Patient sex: M
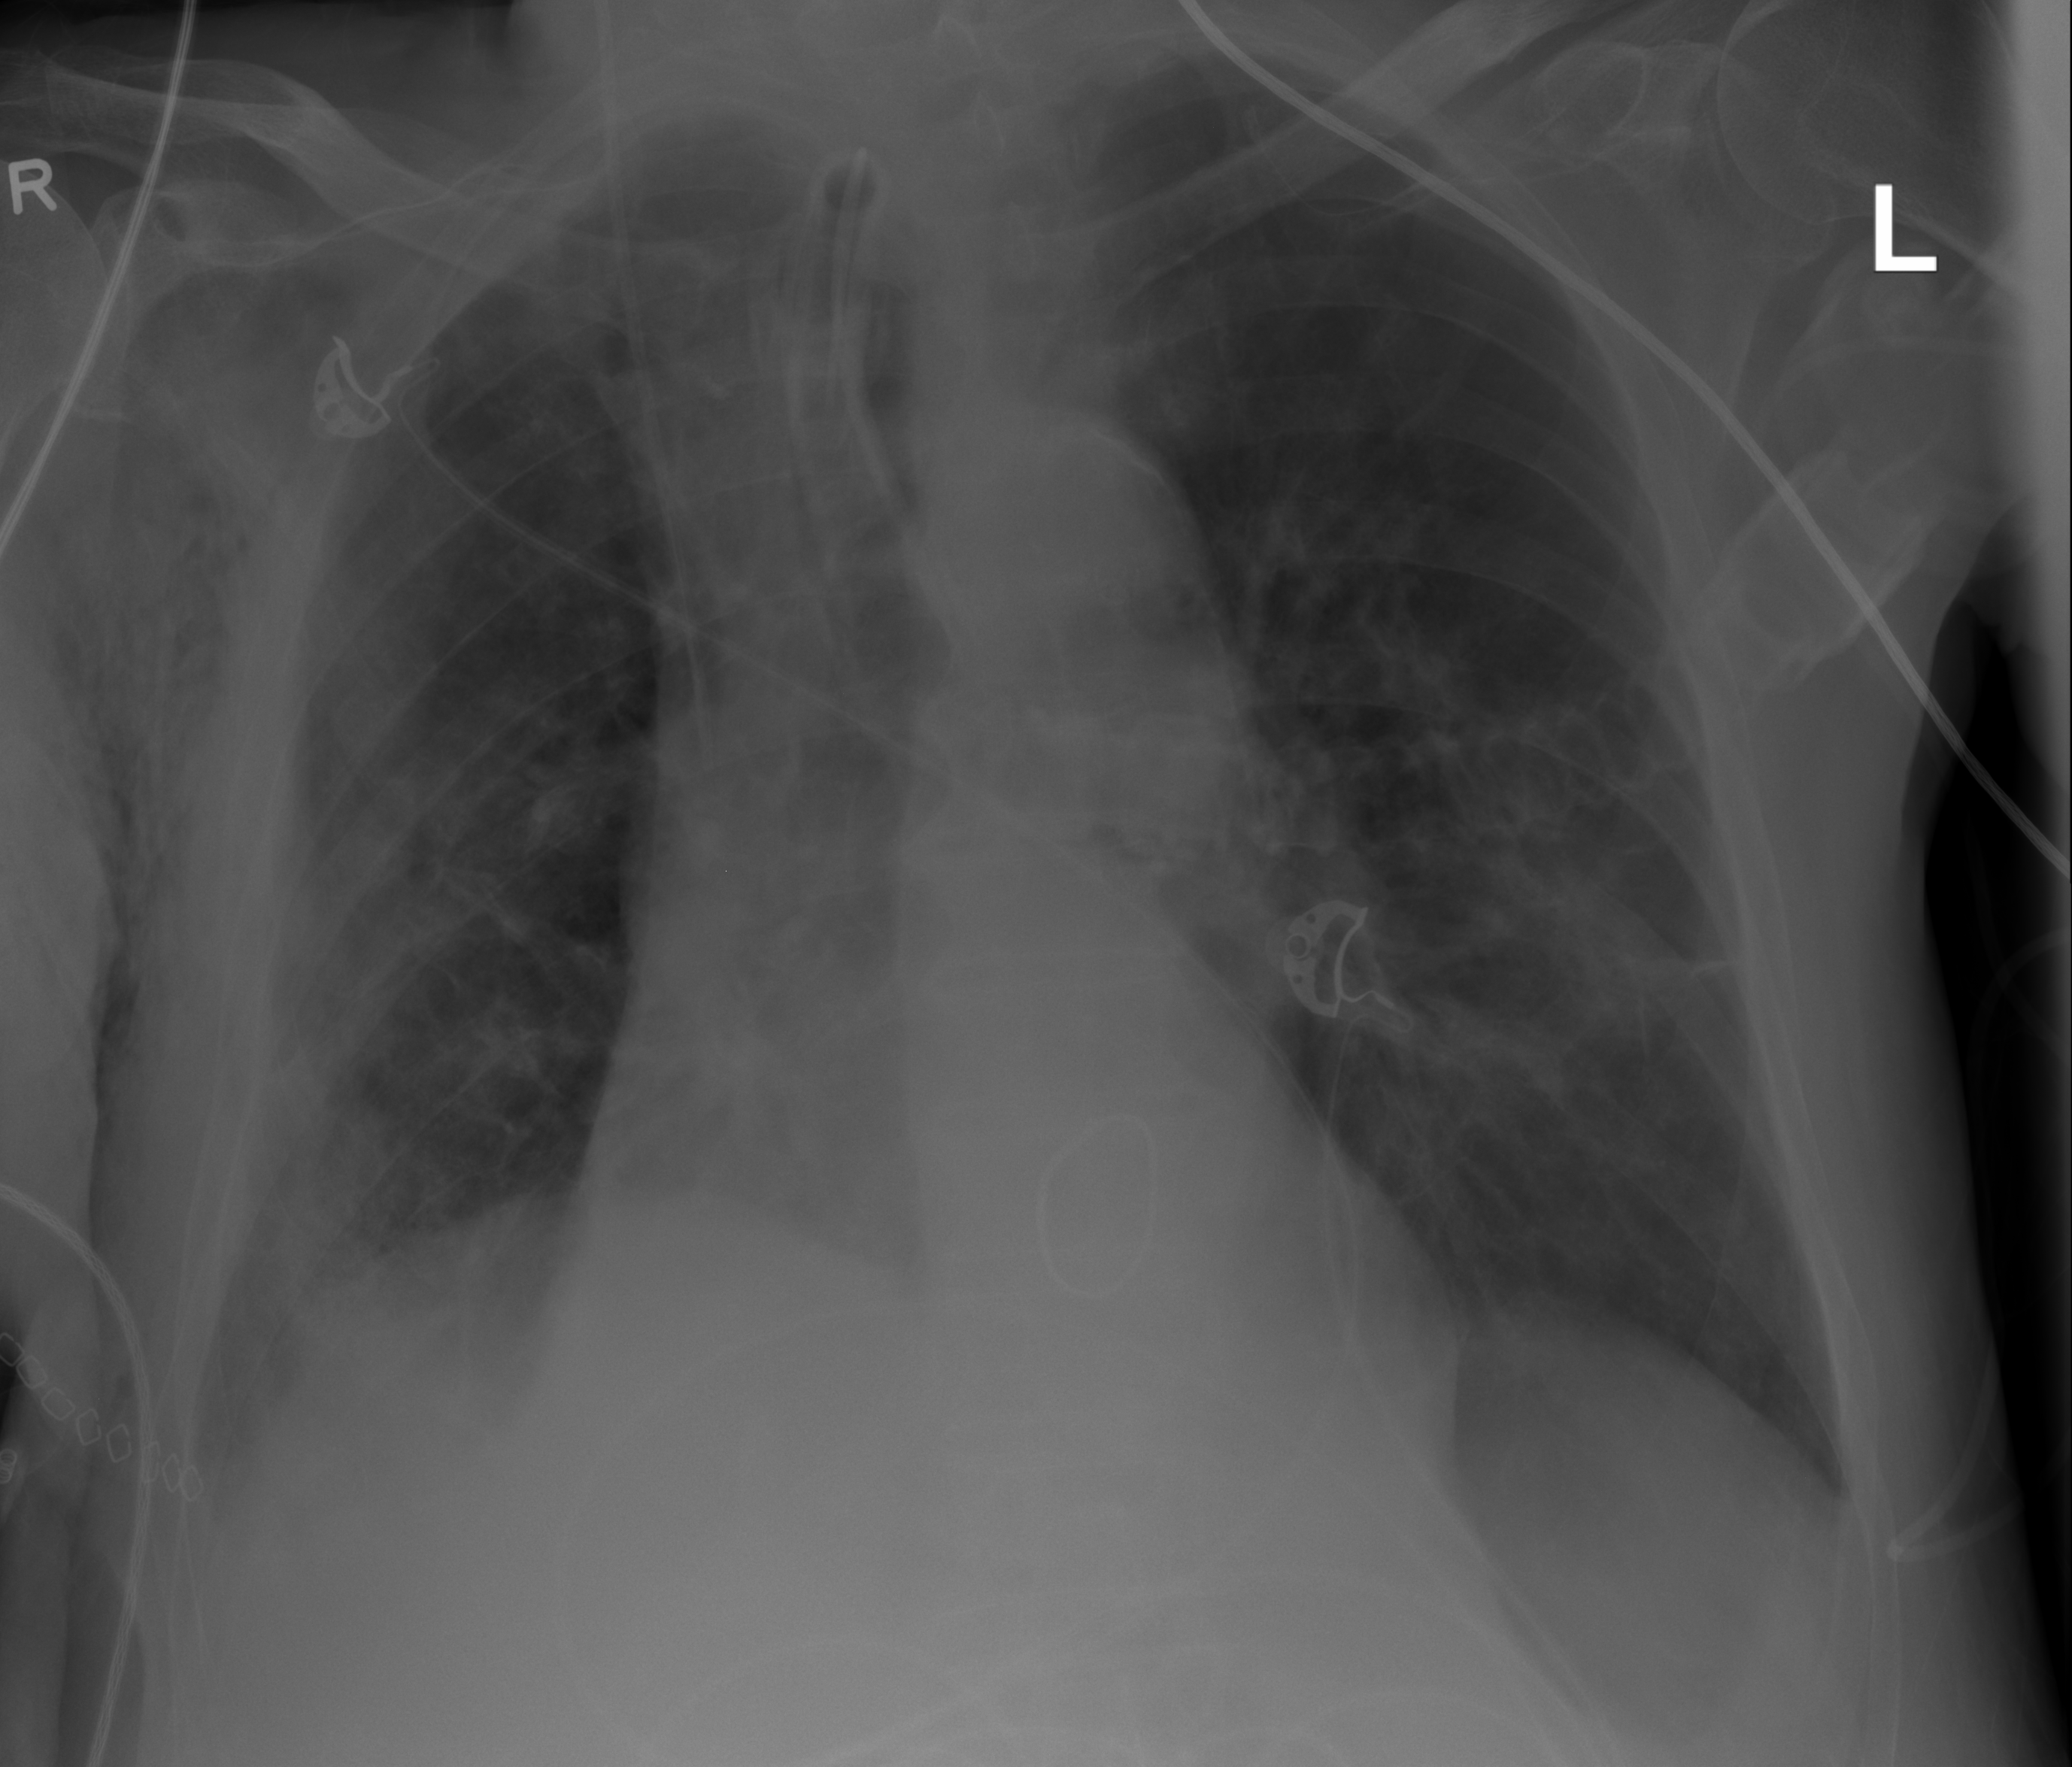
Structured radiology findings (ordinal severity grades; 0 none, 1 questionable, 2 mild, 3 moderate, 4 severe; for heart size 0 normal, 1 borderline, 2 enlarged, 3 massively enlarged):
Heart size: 0
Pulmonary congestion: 0
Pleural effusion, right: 0
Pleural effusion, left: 0
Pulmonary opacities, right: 2
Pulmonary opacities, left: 0
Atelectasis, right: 2
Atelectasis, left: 0